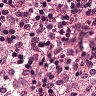
Metastatic tissue present: no